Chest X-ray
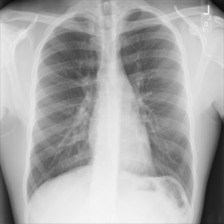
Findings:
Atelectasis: negative
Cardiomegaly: negative
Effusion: negative
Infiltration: negative
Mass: negative
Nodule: negative
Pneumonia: negative
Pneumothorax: negative
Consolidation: negative
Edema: negative
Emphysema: negative
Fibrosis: negative
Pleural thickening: negative
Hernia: negative